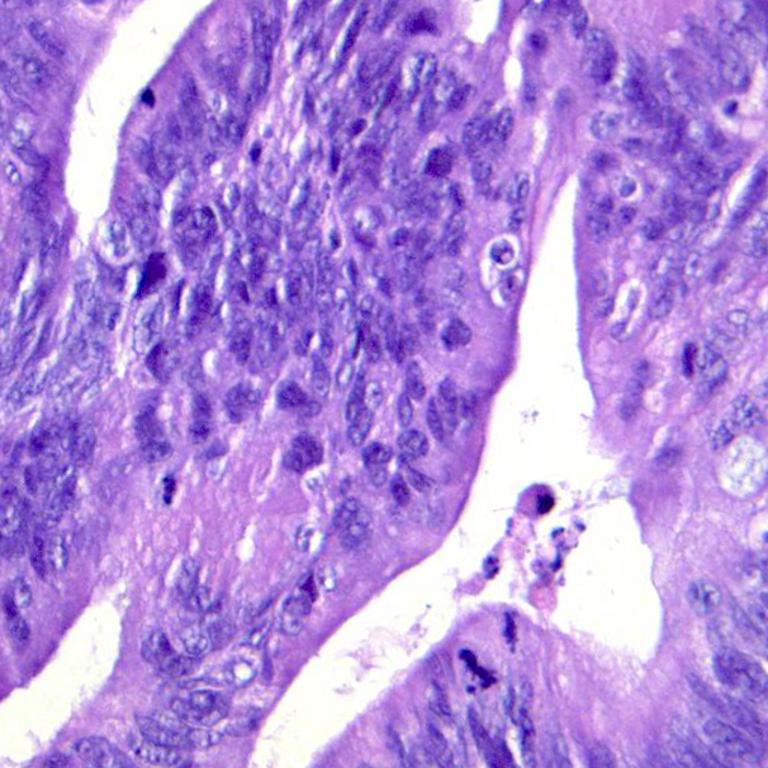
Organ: colon
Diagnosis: adenocarcinomas